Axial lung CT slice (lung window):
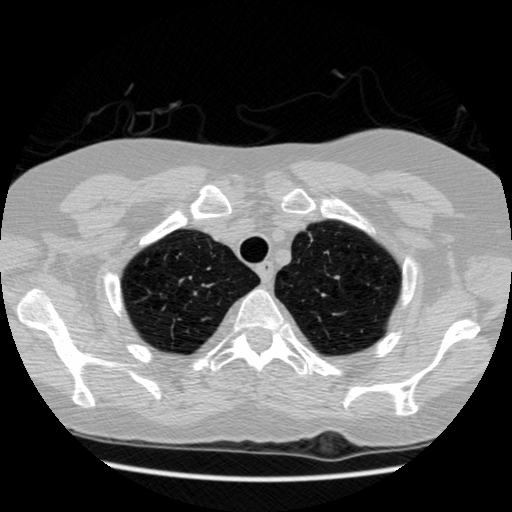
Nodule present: no